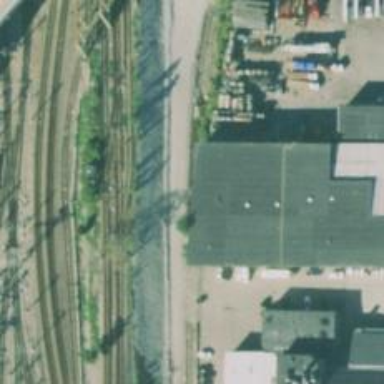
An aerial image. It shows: Railway siding with rails.